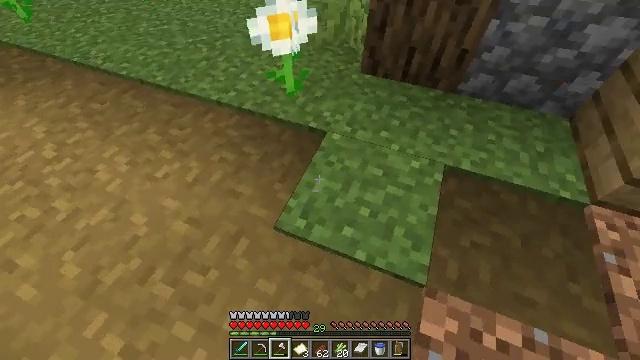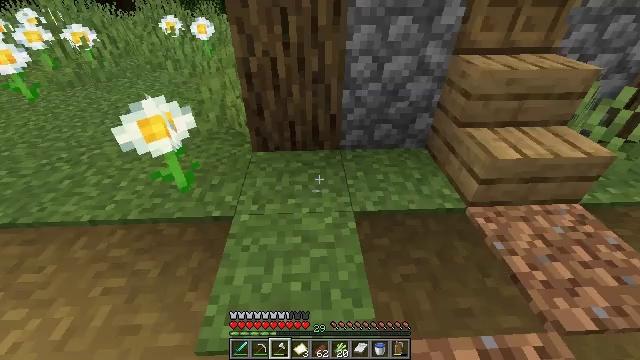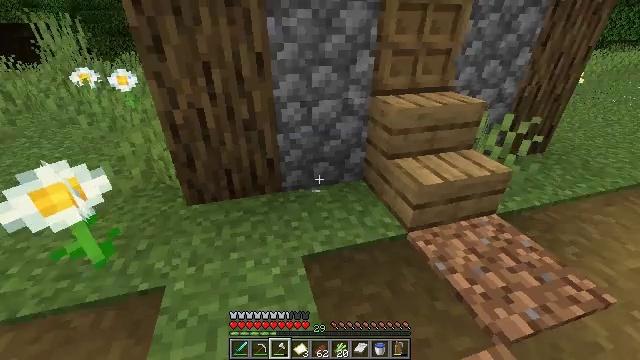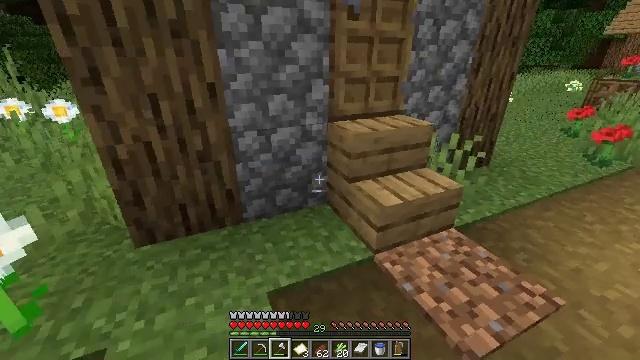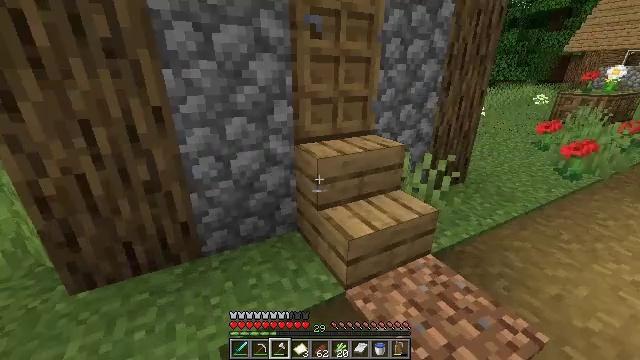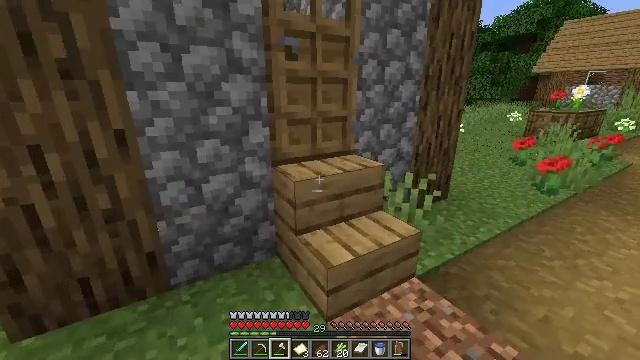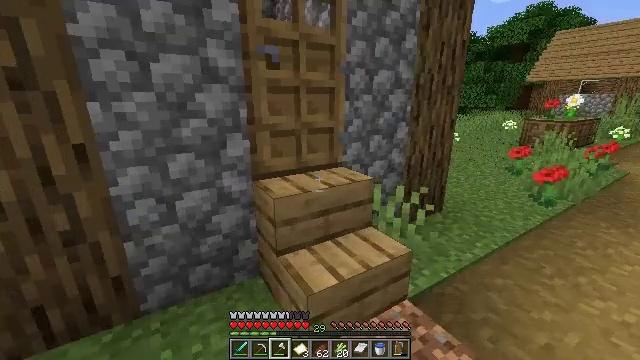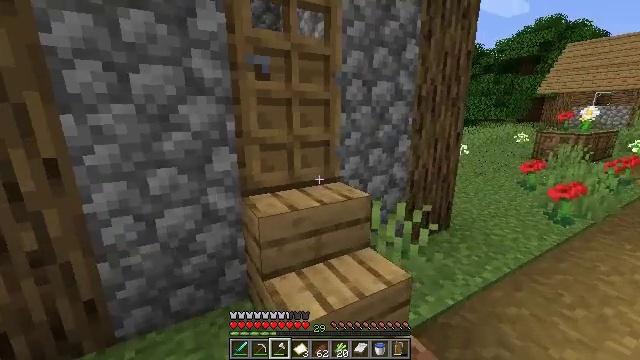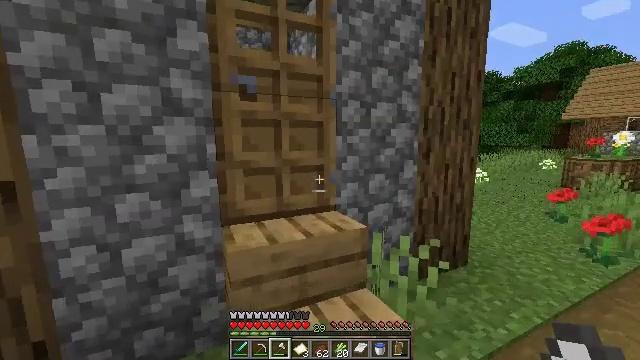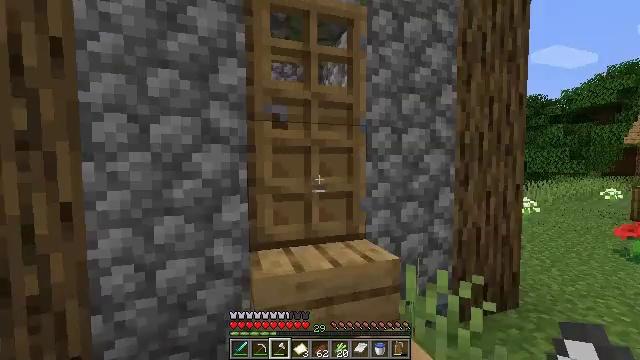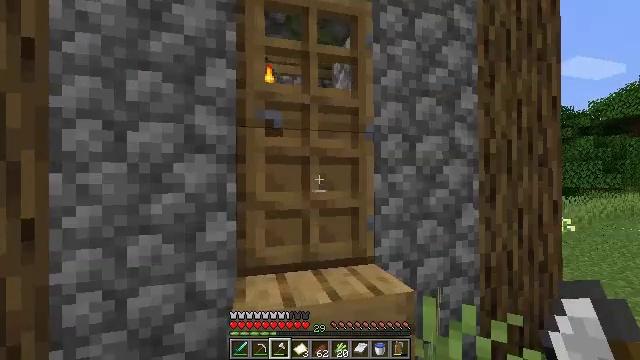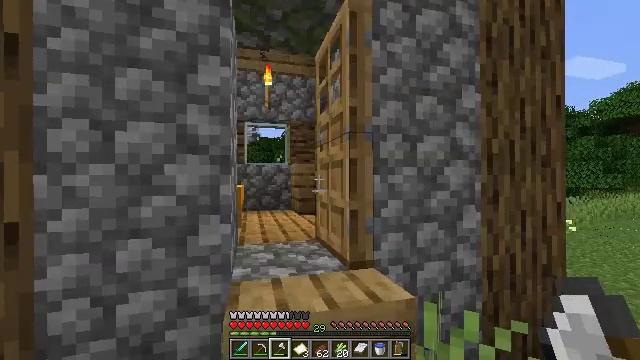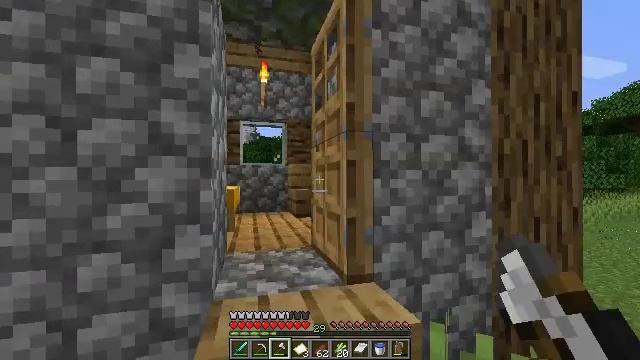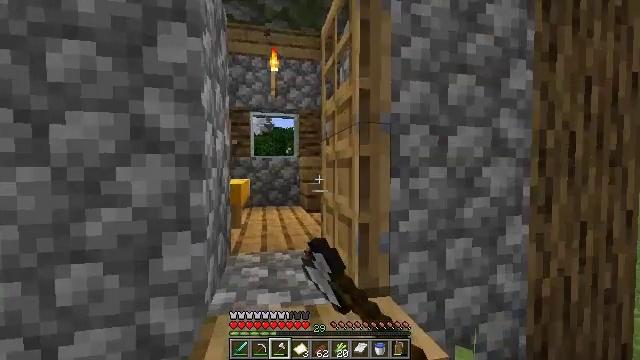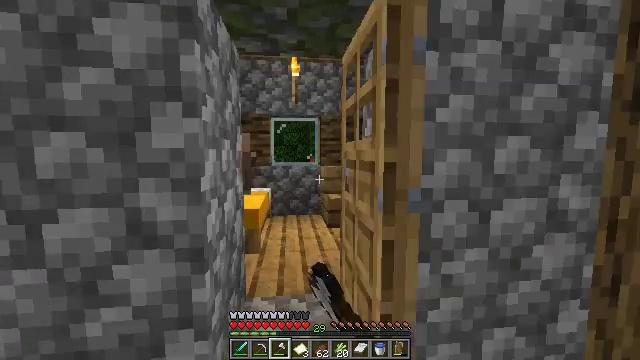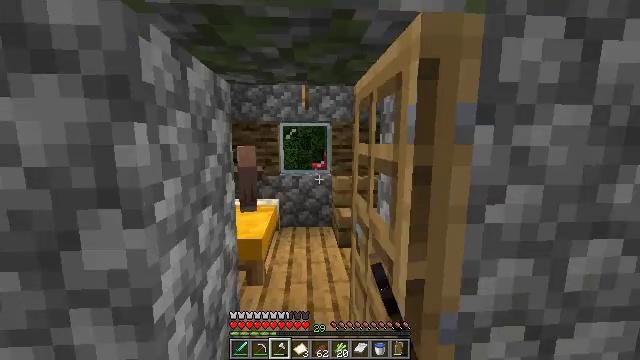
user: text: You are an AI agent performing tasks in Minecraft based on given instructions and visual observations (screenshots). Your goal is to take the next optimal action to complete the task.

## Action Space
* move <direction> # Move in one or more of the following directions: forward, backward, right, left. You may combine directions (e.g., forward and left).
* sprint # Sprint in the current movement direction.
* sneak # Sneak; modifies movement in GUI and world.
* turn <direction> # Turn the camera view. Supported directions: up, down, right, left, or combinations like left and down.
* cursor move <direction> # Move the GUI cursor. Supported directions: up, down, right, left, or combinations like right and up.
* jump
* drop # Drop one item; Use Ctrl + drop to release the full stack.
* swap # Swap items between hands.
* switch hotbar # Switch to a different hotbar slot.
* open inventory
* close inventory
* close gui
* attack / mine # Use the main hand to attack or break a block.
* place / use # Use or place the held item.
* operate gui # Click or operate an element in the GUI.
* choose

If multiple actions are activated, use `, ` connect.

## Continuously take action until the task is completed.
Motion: motion action
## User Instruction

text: Mine a hay block from the field.
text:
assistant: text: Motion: move forward and move right, turn right and up
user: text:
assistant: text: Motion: move forward and move right, turn right and up
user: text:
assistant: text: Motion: move forward and move right, turn right and up
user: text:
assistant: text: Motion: move forward and move right, turn right and up
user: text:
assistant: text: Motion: move forward and move right, turn right and up
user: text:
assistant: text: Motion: move forward and move right, turn up
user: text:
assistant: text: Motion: move forward and move right, turn left and up
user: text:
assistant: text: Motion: move forward and move right, turn left and up
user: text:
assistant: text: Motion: move forward, turn left and up
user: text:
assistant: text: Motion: move forward, turn left and up
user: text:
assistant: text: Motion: move forward, use / place
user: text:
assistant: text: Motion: move forward, use / place
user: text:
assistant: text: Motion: move forward, turn left and down
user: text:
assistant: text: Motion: move forward, turn left and down
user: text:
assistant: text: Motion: move forward, turn left and down
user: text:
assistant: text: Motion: move forward, turn down
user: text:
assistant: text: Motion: move forward, turn left and down
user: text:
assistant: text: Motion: move forward, turn down
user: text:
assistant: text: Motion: move forward, turn left and down
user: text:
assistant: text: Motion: move forward, turn left and down
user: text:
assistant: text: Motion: move forward, turn left and down
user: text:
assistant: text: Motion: move forward, turn down
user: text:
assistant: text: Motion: move forward, turn down
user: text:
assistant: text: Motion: no_op
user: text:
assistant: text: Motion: turn right and down
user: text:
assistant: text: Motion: turn right
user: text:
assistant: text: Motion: move back
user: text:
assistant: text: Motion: move back
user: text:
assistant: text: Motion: move back, turn right and down
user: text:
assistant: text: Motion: move back, turn right